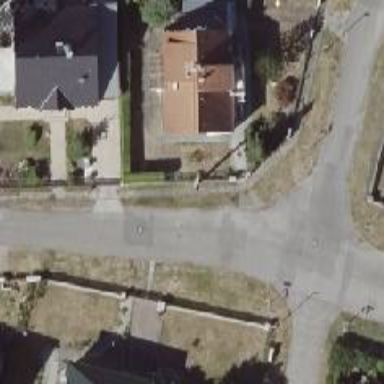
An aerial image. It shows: Residential road with asphalt surface.